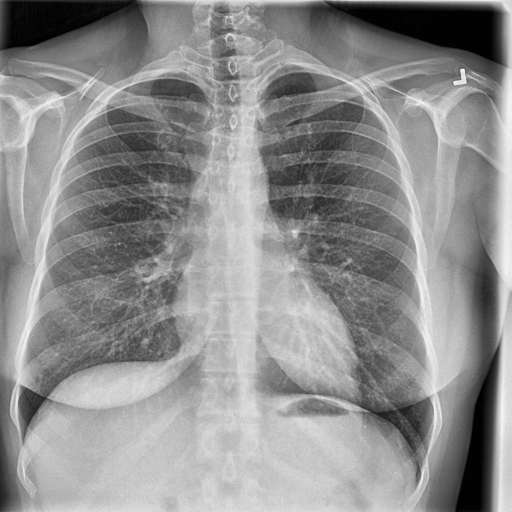
Finding: NORMAL